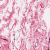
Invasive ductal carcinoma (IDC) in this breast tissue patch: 0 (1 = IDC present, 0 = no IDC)